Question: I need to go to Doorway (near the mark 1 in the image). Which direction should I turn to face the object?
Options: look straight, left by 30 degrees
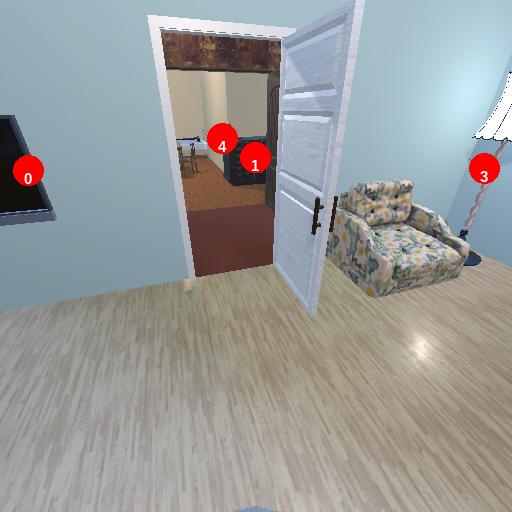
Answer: look straight